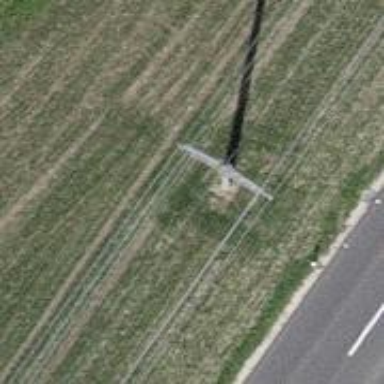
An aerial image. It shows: Concrete power pole.